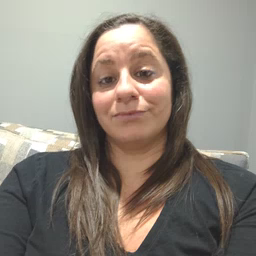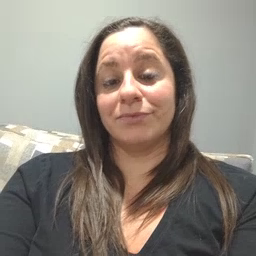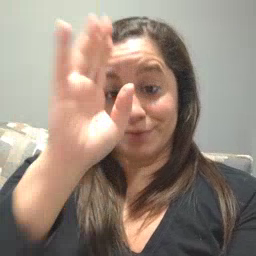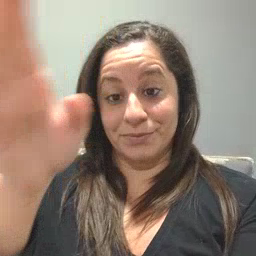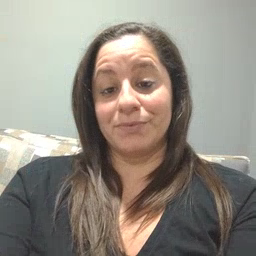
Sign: hello